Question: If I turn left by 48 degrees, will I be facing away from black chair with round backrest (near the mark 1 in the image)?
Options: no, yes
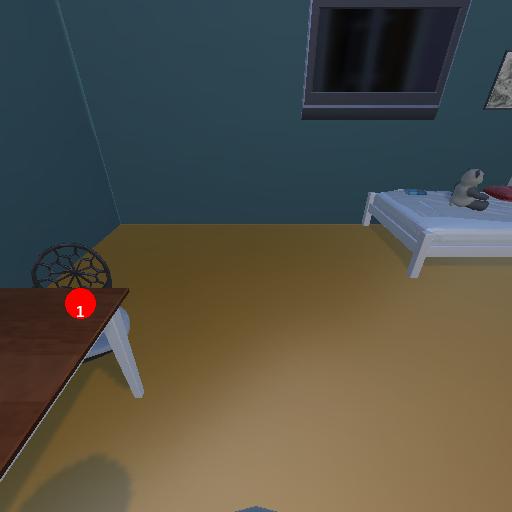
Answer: no